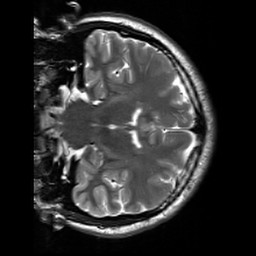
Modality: T2w
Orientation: coronal
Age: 20
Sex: male
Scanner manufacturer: siemens
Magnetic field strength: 3 T
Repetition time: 7 s
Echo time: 0.09 s